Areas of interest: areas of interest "Scenic Spot"
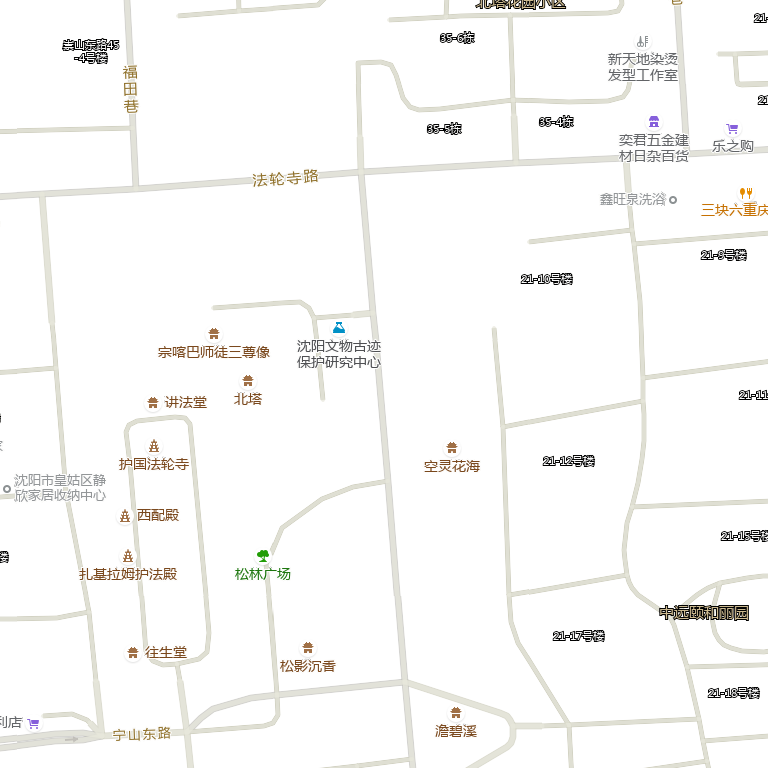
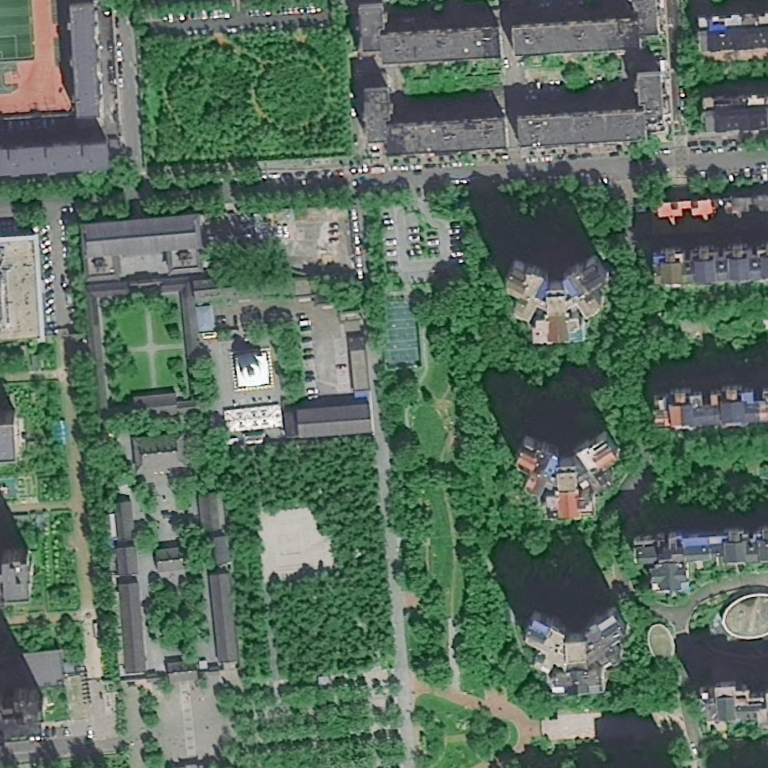